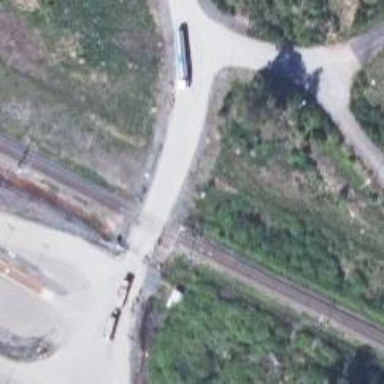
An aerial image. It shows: Continuous rail for railway.